Interaction volume radius: 10 \u00c5
Interaction volume height: 15 \u00c5
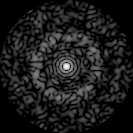
Disorder parameter: 0.8311